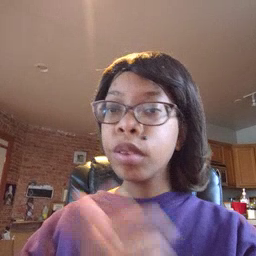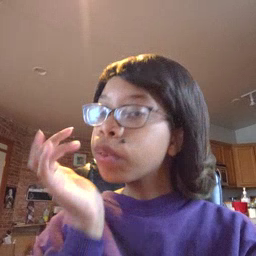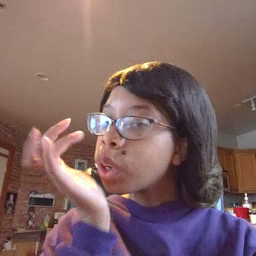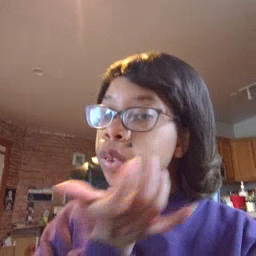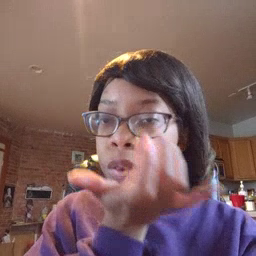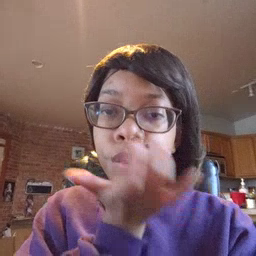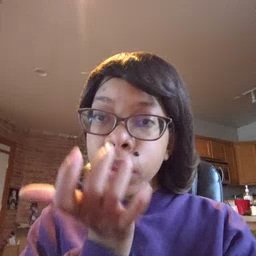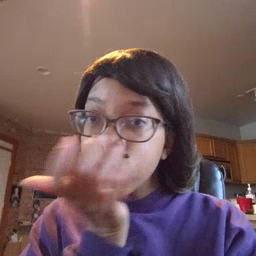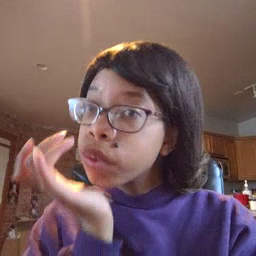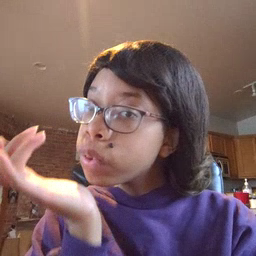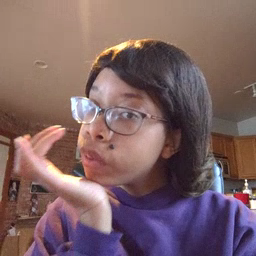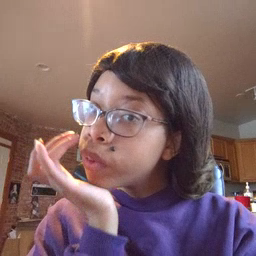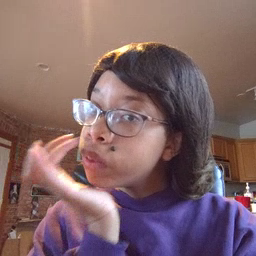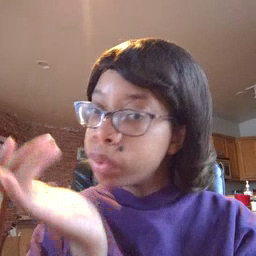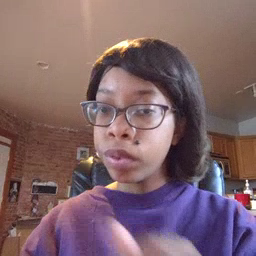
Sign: grass